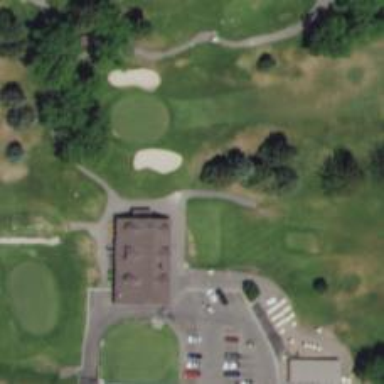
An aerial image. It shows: Service road designated as golf cart path.